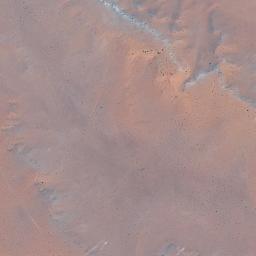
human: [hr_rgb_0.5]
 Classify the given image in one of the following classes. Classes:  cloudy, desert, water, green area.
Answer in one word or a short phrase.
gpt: desert